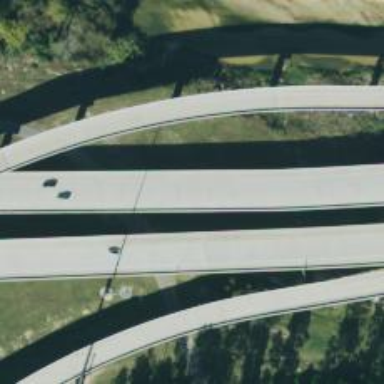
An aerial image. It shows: Motorway bridge.